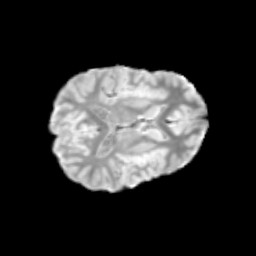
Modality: T2w
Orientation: axial
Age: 11
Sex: male
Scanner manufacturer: siemens
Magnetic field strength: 3 T
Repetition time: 3.8 s
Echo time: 0.07 s